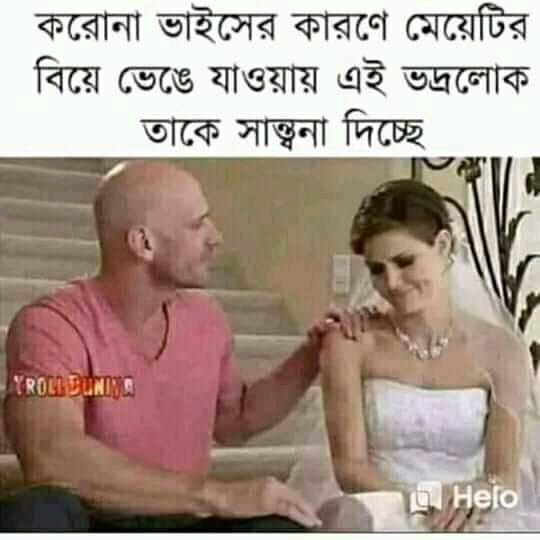
Text: করোনা ভাইরাসের কারণে মেয়েটির বিয়ে ভেঙ্গে যাওয়ায় এই ভদ্রলোক তাকে সান্ত্বনা দিচ্ছে
Label: Non Hate